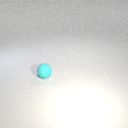
small cyan rubber sphere